Interaction volume radius: 5 \u00c5
Interaction volume height: 20 \u00c5
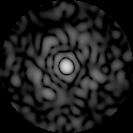
Disorder parameter: 0.8304